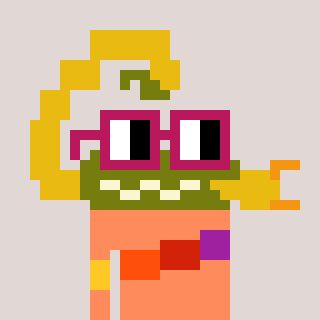
a pixel art character with square dark red glasses, a scorpion-shaped head and a peachy-colored body on a warm background